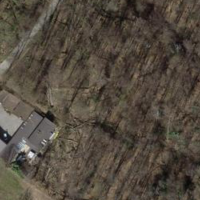
EUNIS habitat code: 53
Species observed at this site:
Sorbus aucuparia